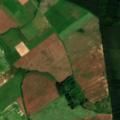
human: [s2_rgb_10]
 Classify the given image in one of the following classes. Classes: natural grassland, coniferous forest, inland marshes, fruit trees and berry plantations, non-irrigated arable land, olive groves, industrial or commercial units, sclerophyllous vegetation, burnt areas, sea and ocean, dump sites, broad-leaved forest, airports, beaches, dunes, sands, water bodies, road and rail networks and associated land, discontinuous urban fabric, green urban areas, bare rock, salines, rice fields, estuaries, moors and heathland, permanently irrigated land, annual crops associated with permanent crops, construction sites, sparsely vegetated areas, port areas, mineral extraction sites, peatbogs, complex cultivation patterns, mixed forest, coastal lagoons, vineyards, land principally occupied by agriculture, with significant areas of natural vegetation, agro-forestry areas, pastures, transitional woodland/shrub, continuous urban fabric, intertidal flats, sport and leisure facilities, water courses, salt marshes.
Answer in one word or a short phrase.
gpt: non-irrigated arable land, complex cultivation patterns, mixed forest, inland marshes